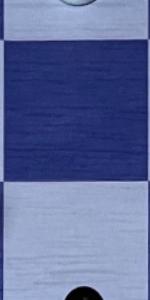
Label: Empty